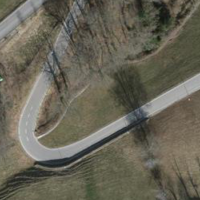
EUNIS habitat code: 41
Species observed at this site:
Fraxinus excelsior
Cepaea nemoralis
Talpa europaea
Ficaria verna
Cercopis vulnerata
Campanula trachelium
Verbascum thapsus
Milvus milvus
Prunella vulgaris
Daucus carota
Fragaria vesca
Gomphocerippus rufus